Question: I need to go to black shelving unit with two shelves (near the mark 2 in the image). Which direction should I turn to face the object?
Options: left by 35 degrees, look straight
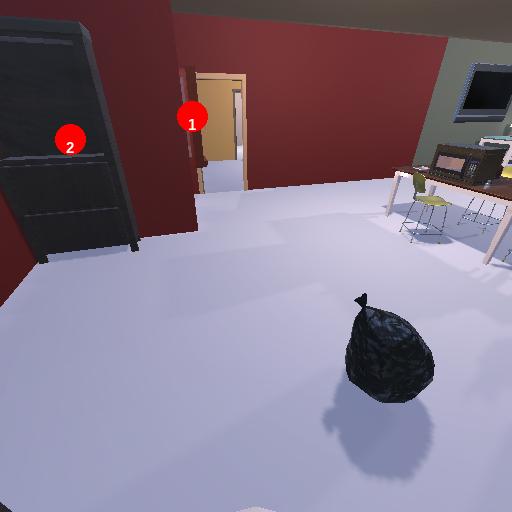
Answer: left by 35 degrees